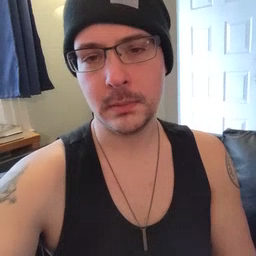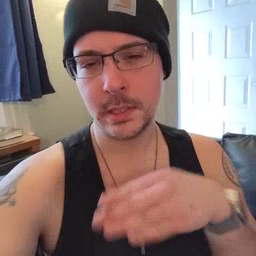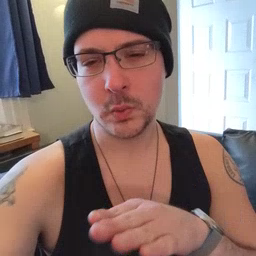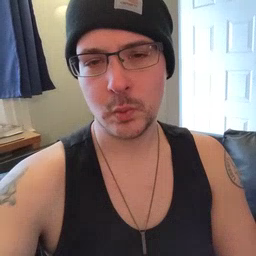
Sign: into